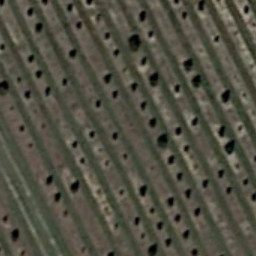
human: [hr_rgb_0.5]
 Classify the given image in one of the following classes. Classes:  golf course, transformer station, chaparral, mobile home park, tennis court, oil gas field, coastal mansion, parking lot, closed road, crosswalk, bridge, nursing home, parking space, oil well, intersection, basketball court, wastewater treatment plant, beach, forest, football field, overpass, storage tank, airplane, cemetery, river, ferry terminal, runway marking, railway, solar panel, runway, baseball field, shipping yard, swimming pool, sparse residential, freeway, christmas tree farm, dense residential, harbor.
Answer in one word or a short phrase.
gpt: christmas tree farm